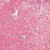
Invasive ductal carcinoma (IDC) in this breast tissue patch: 1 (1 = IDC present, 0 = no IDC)